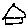
Label: house